Interaction volume radius: 10 \u00c5
Interaction volume height: 15 \u00c5
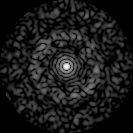
Disorder parameter: 0.8388